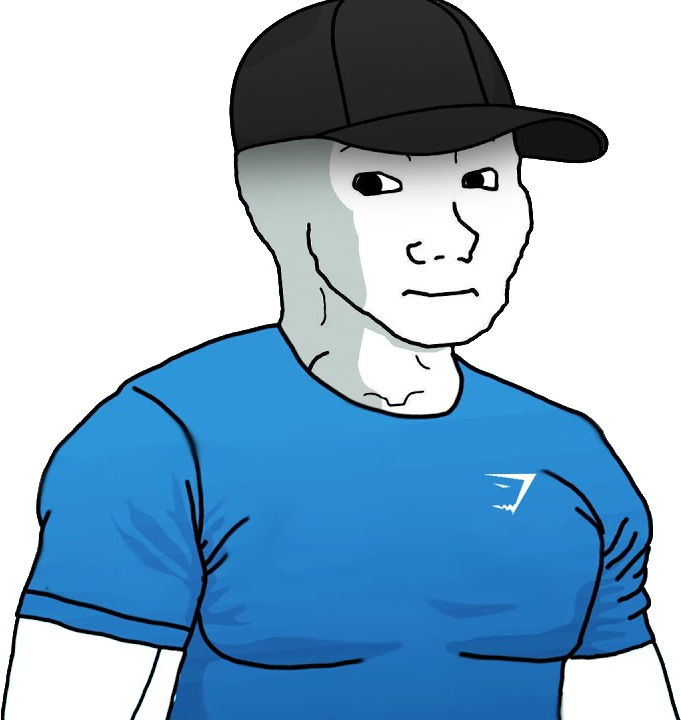
Label: 5_Stronkjak